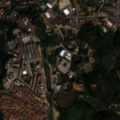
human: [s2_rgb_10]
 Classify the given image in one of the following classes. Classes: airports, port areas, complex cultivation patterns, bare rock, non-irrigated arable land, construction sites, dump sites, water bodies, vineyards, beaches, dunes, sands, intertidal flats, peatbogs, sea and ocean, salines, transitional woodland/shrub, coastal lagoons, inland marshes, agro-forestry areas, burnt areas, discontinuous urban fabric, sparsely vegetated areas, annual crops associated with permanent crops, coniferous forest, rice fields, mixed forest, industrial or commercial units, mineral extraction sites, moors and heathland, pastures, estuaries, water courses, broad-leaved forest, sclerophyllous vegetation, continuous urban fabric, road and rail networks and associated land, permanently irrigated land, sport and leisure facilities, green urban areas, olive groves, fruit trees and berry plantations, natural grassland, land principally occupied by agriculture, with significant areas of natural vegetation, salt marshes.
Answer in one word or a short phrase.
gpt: continuous urban fabric, discontinuous urban fabric, complex cultivation patterns, land principally occupied by agriculture, with significant areas of natural vegetation